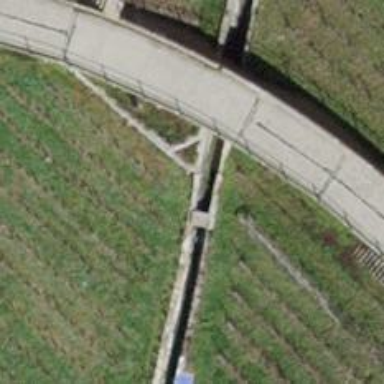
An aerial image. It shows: Tunnel underpassing drain waterway.